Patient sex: M
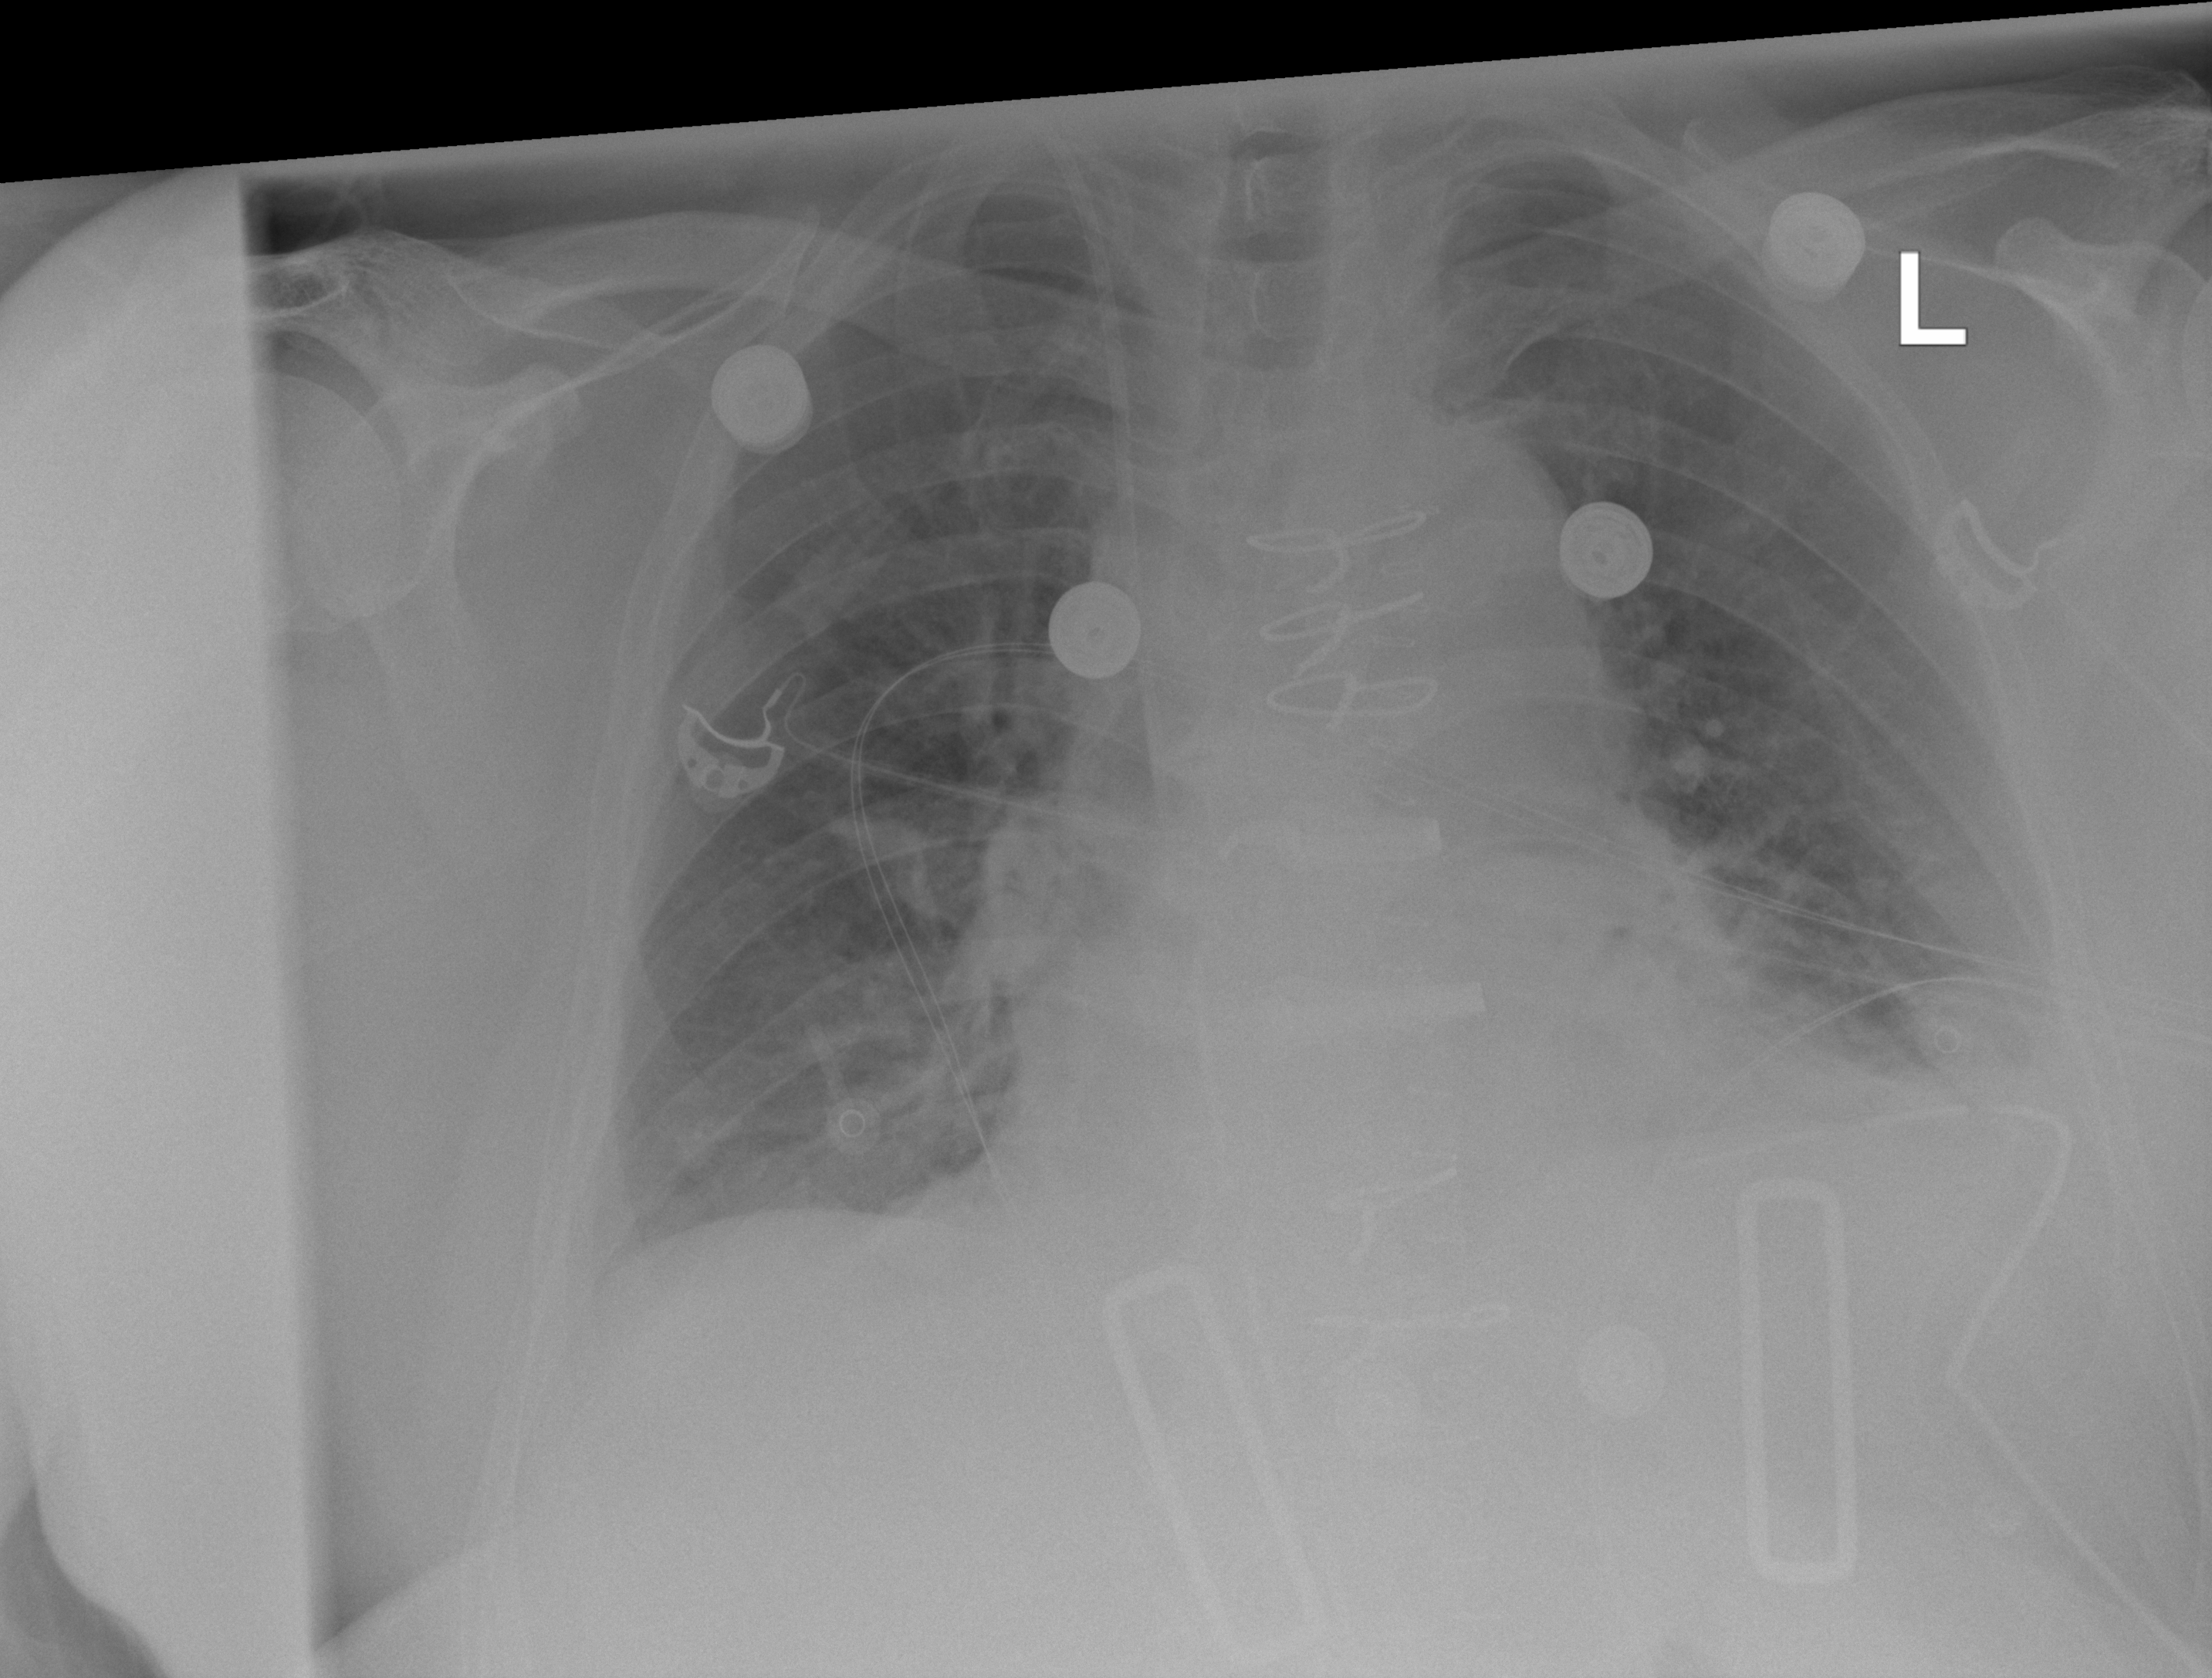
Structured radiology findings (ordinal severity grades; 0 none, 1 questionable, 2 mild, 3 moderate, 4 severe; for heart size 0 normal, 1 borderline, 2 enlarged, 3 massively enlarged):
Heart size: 1
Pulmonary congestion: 2
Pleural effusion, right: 1
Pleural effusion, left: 2
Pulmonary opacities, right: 0
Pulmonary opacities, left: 0
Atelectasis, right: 2
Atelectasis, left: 2